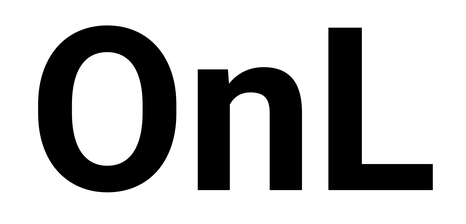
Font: Roboto_Bold